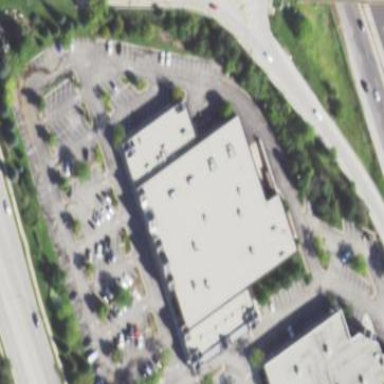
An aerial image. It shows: Retail building.